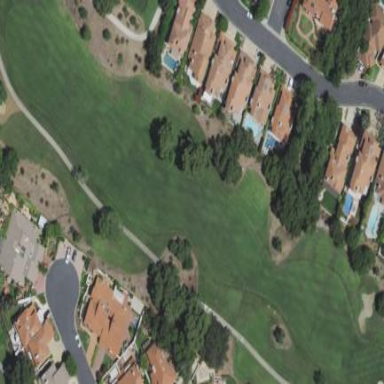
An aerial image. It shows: Grassy area designated as golf fairway.